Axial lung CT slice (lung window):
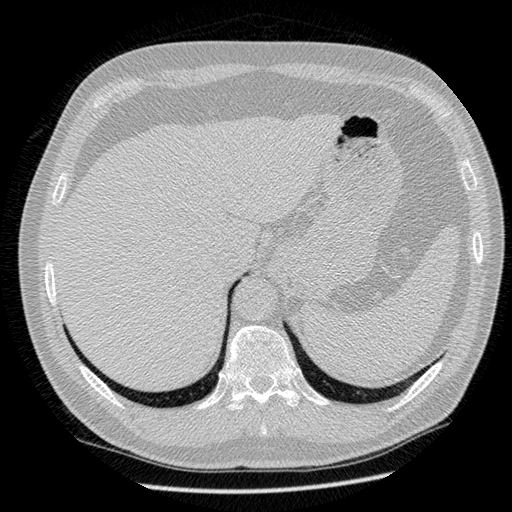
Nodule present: no